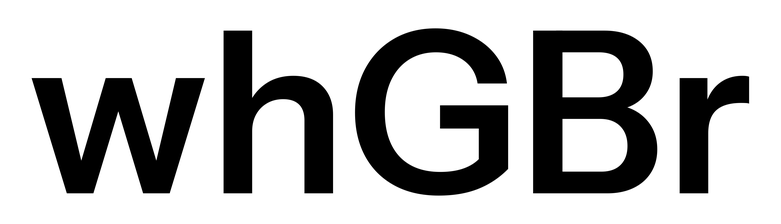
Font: InstrumentSans_SemiBold